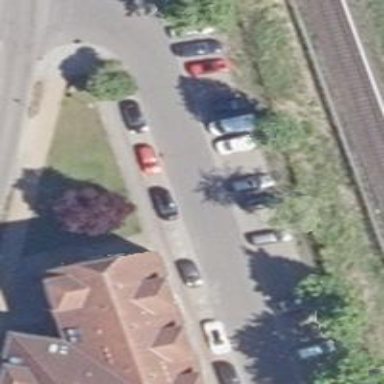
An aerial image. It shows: Residential road with asphalt surface. There is parallel parking on the right lane and perpendicular parking on the left lane.